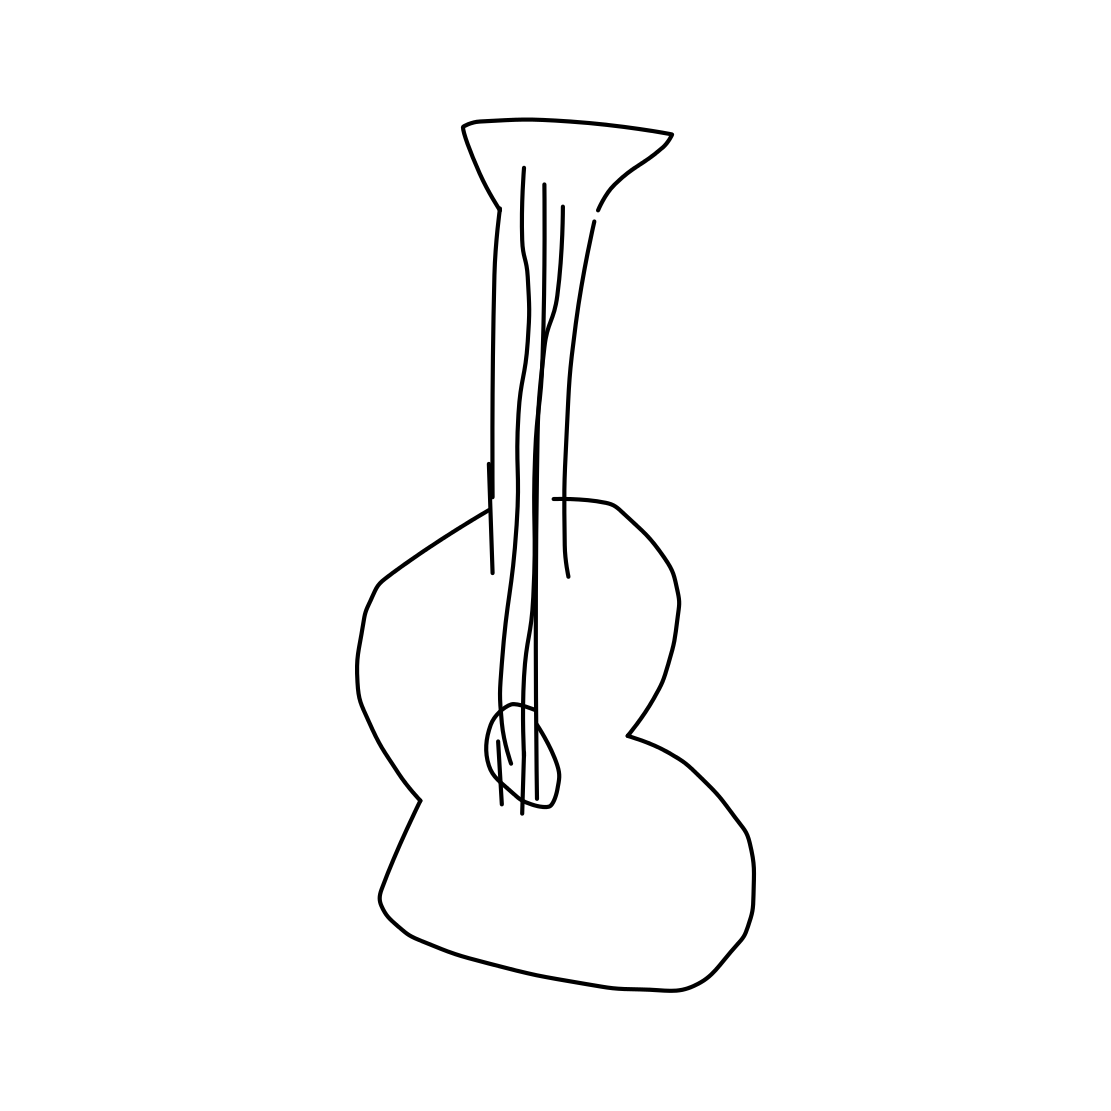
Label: guitar